Question: I'm creating animation that will start rotating from left top corner to center of scene then go to right top corner and stop the rotation. Everything works fine but when it goes to top right corner it stop in wrong angle.
'''
import javafx.application.Application;
import javafx.stage.Stage;
import javafx.scene.Scene;
import javafx.scene.shape.Rectangle;
import javafx.scene.Group;
import javafx.animation.Animation;
import javafx.animation.RotateTransition;
import javafx.animation.KeyValue;
import javafx.animation.KeyFrame;
import javafx.animation.Timeline;
import javafx.animation.Interpolator;
import javafx.util.Duration;
import javafx.event.EventHandler;
import javafx.event.ActionEvent;
public class ComeWaitGo extends Application{
@Override
public void start(Stage stage){
Rectangle box = new Rectangle(0, 0, 50, 50);
RotateTransition rotate = new RotateTransition(Duration.millis(2000), box);
rotate.setCycleCount(Animation.INDEFINITE);
rotate.setByAngle(360);
rotate.setInterpolator(Interpolator.LINEAR);
rotate.play();
KeyValue one = new KeyValue(box.xProperty(), 125);
KeyValue two = new KeyValue(box.yProperty(), 100);
KeyValue three = new KeyValue(box.xProperty(), 125);
KeyValue four = new KeyValue(box.yProperty(), 100);
KeyValue five = new KeyValue(box.xProperty(), 250);
KeyValue six = new KeyValue(box.yProperty(), 0);
EventHandler<ActionEvent> stopRotate = new EventHandler<ActionEvent>(){
@Override
public void handle(ActionEvent e){
rotate.stop();
}
};
KeyFrame frame = new KeyFrame(Duration.millis(3000), one, two);
KeyFrame frametwo = new KeyFrame(Duration.millis(8000), three, four);
KeyFrame framethree = new KeyFrame(Duration.millis(11000), stopRotate, five, six);
Timeline timeline = new Timeline();
timeline.getKeyFrames().addAll(frame, frametwo, framethree);
timeline.play();
Group root = new Group();
root.getChildren().addAll(box);
Scene scene = new Scene(root, 300, 250);
stage.setScene(scene);
stage.show();
}
}
'''

As you can see in image. when Rectangle goes to top right corner it not showing properly. ( Red line is just showing the path of rectangle (Image Editied))
So how I can get this animation? So the rectangle at the end should be in proper angle.
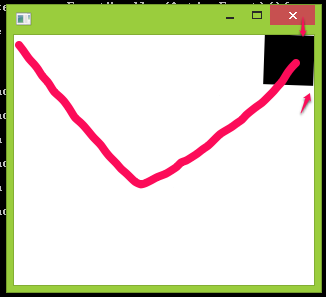
Answer: Simply animate the 'rotate' property of 'box' using the timeline too, instead of using a seperate 'RotateTransition' animation in addition to the 'Timeline' animation:
'''
KeyFrame framethree = new KeyFrame(Duration.millis(11000)
/*, stopRotate*/,
new KeyValue(box.rotateProperty(), 360d * 11000d / 2000d, Interpolator.LINEAR),
five,
six);
'''
---
Alternatively combine both animations using a 'ParallelTransition' to make sure both animations run synchronous:
'''
// rotate.play();
...
Timeline timeline = new Timeline();
ParallelTransition transitions = new ParallelTransition(timeline, rotate);
EventHandler<ActionEvent> stopRotate = new EventHandler<ActionEvent>() {
@Override
public void handle(ActionEvent e) {
transitions.stop();
}
};
KeyFrame framethree = new KeyFrame(Duration.millis(11000), stopRotate, five, six);
timeline.getKeyFrames().addAll(frame, frametwo, framethree);
// timeline.play();
transitions.play();
'''
---
complete 'start' methods as requested
Approach 1:
'''
@Override
public void start(Stage stage) {
Rectangle box = new Rectangle(0, 0, 50, 50);
KeyValue one = new KeyValue(box.xProperty(), 125);
KeyValue two = new KeyValue(box.yProperty(), 100);
KeyValue three = new KeyValue(box.xProperty(), 125);
KeyValue four = new KeyValue(box.yProperty(), 100);
KeyValue five = new KeyValue(box.xProperty(), 250);
KeyValue six = new KeyValue(box.yProperty(), 0);
KeyFrame frame = new KeyFrame(Duration.millis(3000), one, two);
KeyFrame frametwo = new KeyFrame(Duration.millis(8000), three, four);
KeyFrame framethree = new KeyFrame(Duration.millis(11000), five, six, new KeyValue(box.rotateProperty(), 360d * 11000d / 2000d, Interpolator.LINEAR));
Timeline timeline = new Timeline();
timeline.getKeyFrames().addAll(frame, frametwo, framethree);
timeline.play();
Group root = new Group();
root.getChildren().addAll(box);
Scene scene = new Scene(root, 300, 250);
stage.setScene(scene);
stage.show();
}
'''
Approach 2:
'''
@Override
public void start(Stage stage) {
Rectangle box = new Rectangle(0, 0, 50, 50);
RotateTransition rotate = new RotateTransition(Duration.millis(2000), box);
rotate.setCycleCount(Animation.INDEFINITE);
rotate.setByAngle(360);
rotate.setInterpolator(Interpolator.LINEAR);
KeyValue one = new KeyValue(box.xProperty(), 125);
KeyValue two = new KeyValue(box.yProperty(), 100);
KeyValue three = new KeyValue(box.xProperty(), 125);
KeyValue four = new KeyValue(box.yProperty(), 100);
KeyValue five = new KeyValue(box.xProperty(), 250);
KeyValue six = new KeyValue(box.yProperty(), 0);
KeyFrame frame = new KeyFrame(Duration.millis(3000), one, two);
KeyFrame frametwo = new KeyFrame(Duration.millis(8000), three, four);
Timeline timeline = new Timeline();
ParallelTransition transitions = new ParallelTransition(timeline, rotate);
EventHandler<ActionEvent> stopRotate = new EventHandler<ActionEvent>() {
@Override
public void handle(ActionEvent e) {
transitions.stop();
}
};
KeyFrame framethree = new KeyFrame(Duration.millis(11000), stopRotate, five, six);
timeline.getKeyFrames().addAll(frame, frametwo, framethree);
transitions.play();
Group root = new Group();
root.getChildren().addAll(box);
Scene scene = new Scene(root, 300, 250);
stage.setScene(scene);
stage.show();
}
'''